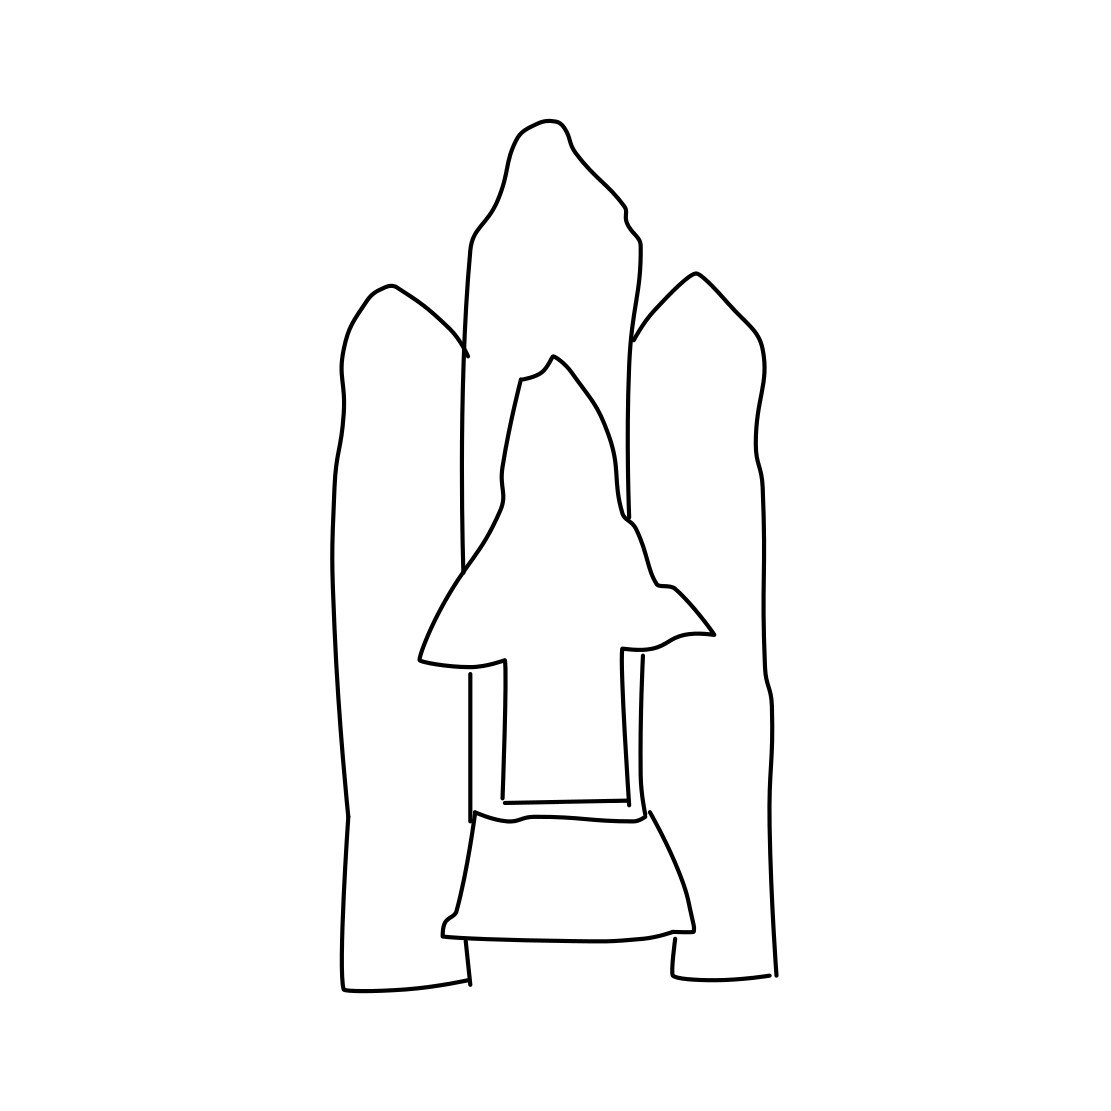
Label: space shuttle